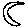
Label: moon